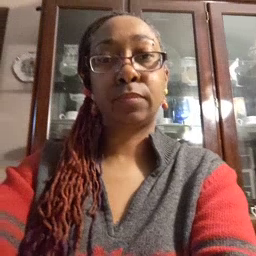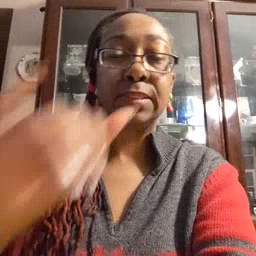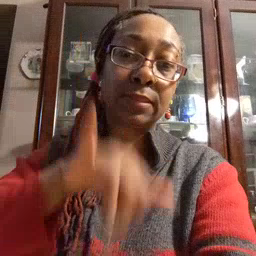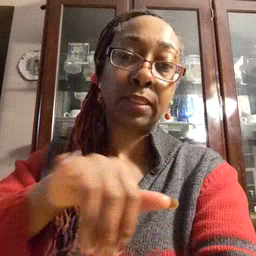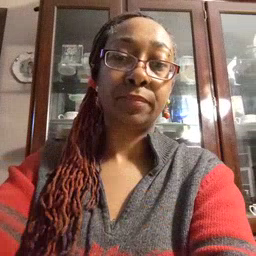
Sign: stay